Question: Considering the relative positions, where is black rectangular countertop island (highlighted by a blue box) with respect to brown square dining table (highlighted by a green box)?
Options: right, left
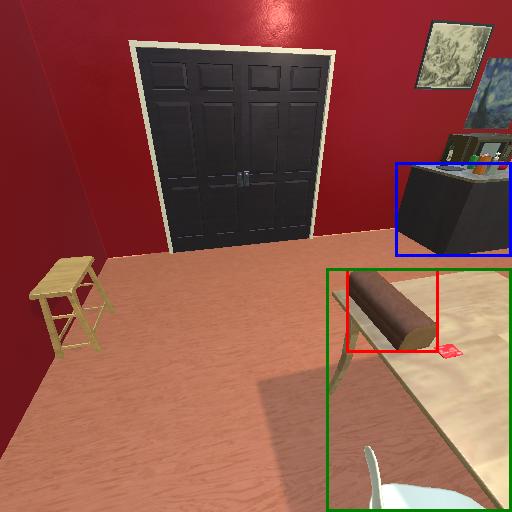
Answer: right